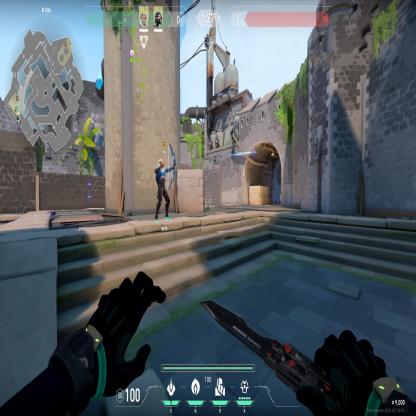
Label: teammate